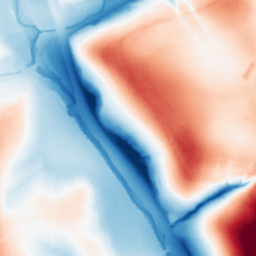
Category: classical
Decomposition family: gaussian_anisotropic
Decomposition parameters: sigma_x: 50
sigma_y: 20
Upsampling method: fft_zeropad
Upsampling parameters: scale: 4
Upsampling scale: 4